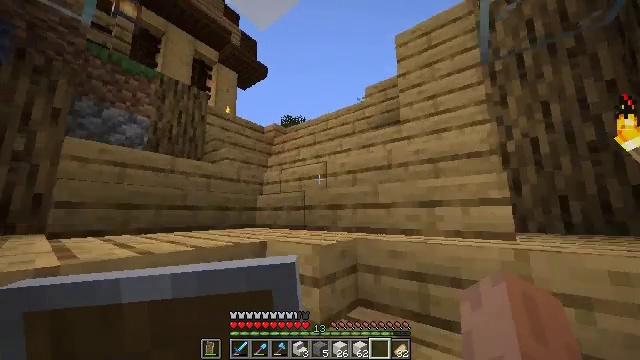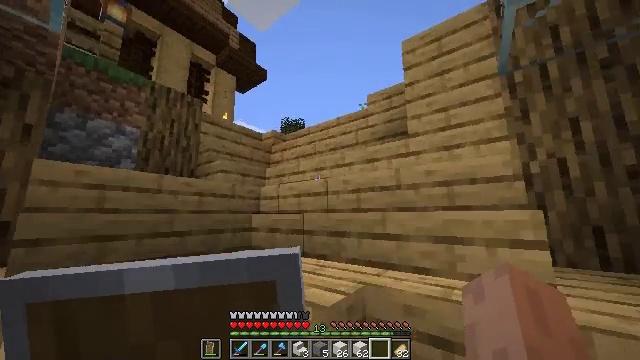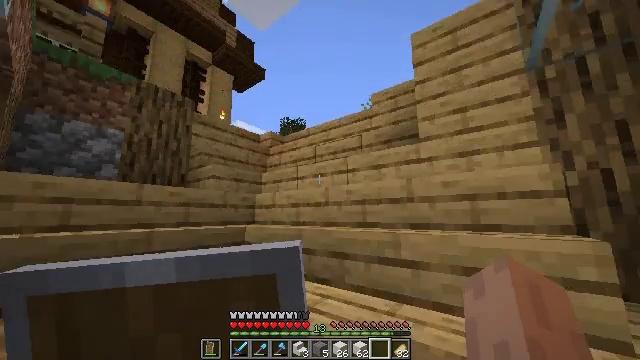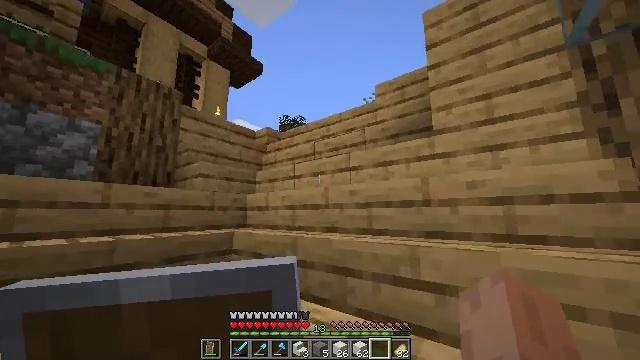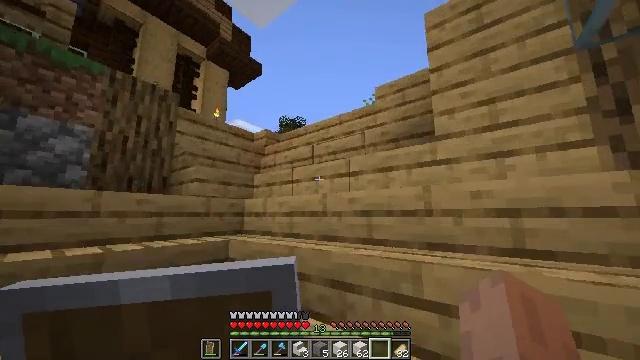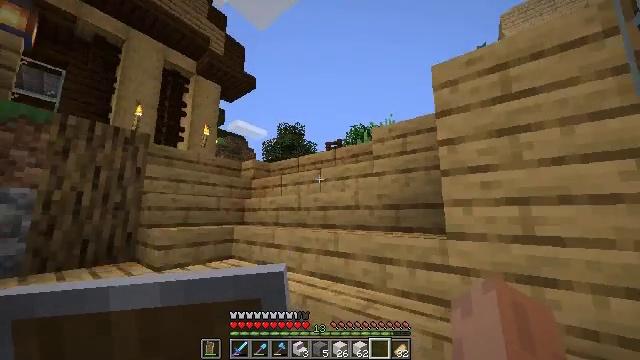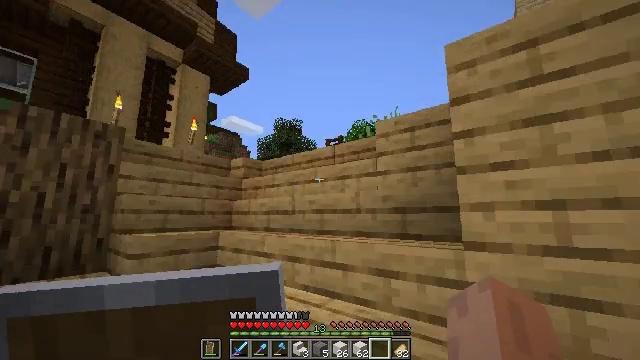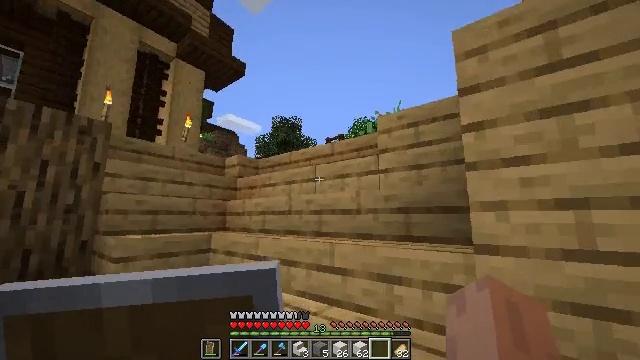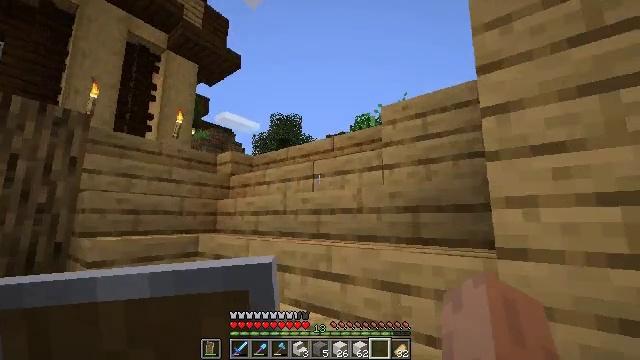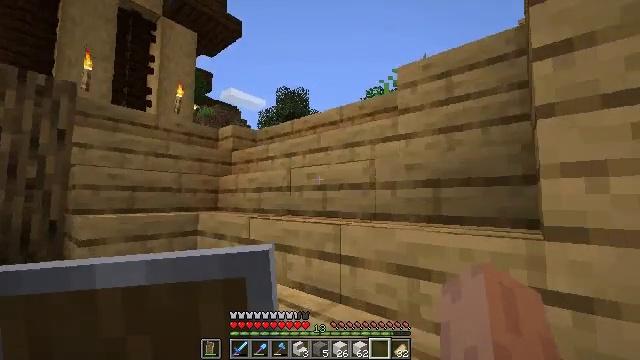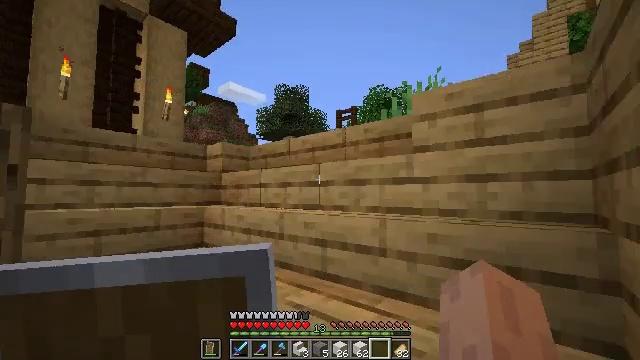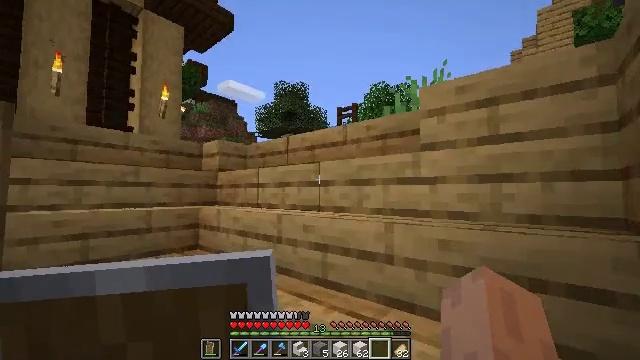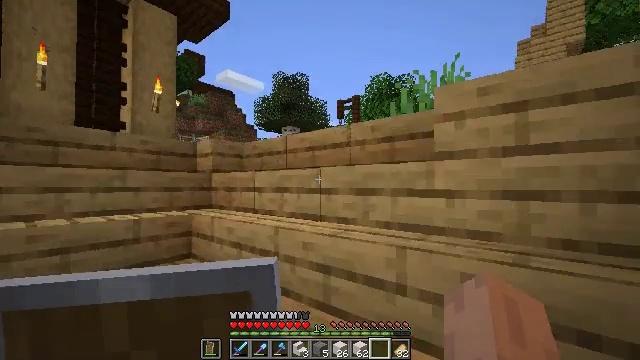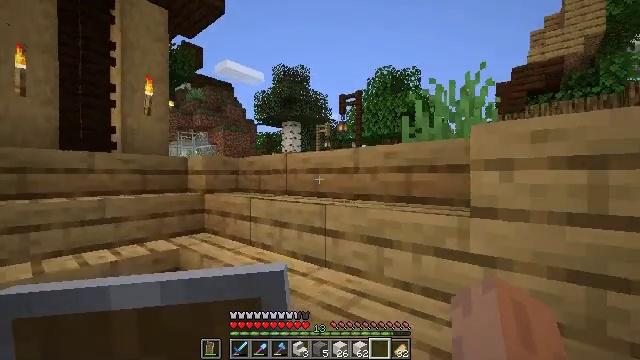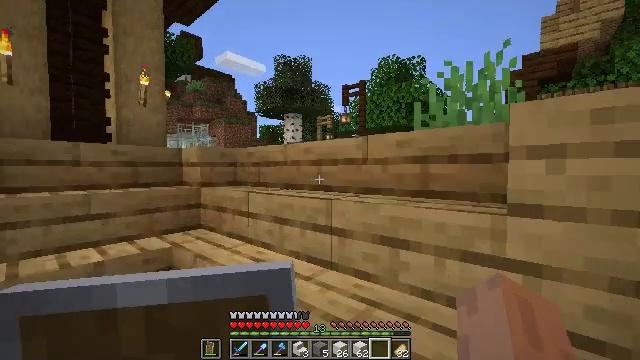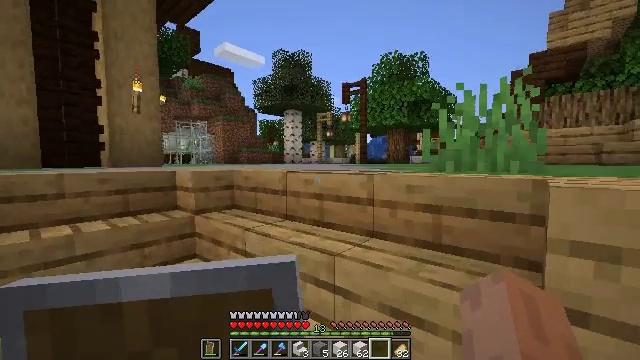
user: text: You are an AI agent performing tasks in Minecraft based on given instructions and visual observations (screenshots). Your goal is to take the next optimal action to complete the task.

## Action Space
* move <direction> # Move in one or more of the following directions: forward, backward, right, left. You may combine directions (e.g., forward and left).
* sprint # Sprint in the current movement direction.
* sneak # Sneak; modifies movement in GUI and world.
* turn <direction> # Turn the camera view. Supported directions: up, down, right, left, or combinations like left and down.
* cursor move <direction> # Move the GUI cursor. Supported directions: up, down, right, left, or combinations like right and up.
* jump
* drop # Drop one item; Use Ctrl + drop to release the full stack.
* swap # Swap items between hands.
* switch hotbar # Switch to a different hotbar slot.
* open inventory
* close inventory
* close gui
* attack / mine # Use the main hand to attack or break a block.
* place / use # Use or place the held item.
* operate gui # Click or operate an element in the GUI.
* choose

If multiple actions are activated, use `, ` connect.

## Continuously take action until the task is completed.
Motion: motion action
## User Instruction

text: Open the crafting grid to craft polished diorite stairs.
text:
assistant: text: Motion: move forward
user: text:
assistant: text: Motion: move forward
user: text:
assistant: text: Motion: move forward
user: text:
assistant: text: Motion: move forward
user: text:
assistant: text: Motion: move forward
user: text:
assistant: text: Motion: move forward
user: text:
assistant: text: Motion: move forward
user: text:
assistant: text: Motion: move forward
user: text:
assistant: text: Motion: move forward, turn left and down
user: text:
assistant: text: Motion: move forward
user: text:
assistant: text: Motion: move forward
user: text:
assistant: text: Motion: move forward, turn down
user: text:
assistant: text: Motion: move forward, turn down
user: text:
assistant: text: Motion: move forward, turn down
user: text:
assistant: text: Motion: move forward, turn down
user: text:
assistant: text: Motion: move forward
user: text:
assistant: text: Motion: move forward
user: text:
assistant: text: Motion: move forward
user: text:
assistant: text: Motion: move forward
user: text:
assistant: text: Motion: move forward
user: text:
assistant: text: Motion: move forward
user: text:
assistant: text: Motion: move forward
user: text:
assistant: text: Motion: move forward
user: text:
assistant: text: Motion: move forward
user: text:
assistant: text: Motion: move forward
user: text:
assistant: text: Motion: move forward
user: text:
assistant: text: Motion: move forward
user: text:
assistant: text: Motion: move forward
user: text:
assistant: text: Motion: no_op
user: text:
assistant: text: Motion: no_op